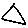
Label: triangle